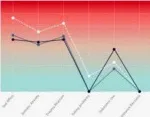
A clinician's report, the main overview/dashboard screen monitored by therapists using the Norse Feedback. Specific aspects of this Figure are expanded for legibility in later figures.
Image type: pathology (fish)